Field crop: maize
Growth stage: 1
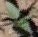
Species: datura